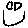
Label: smiley face